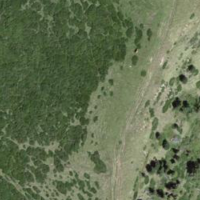
EUNIS habitat code: 31
Species observed at this site:
Cicindela campestris